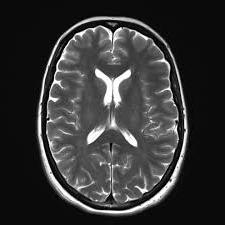
Label: notumor